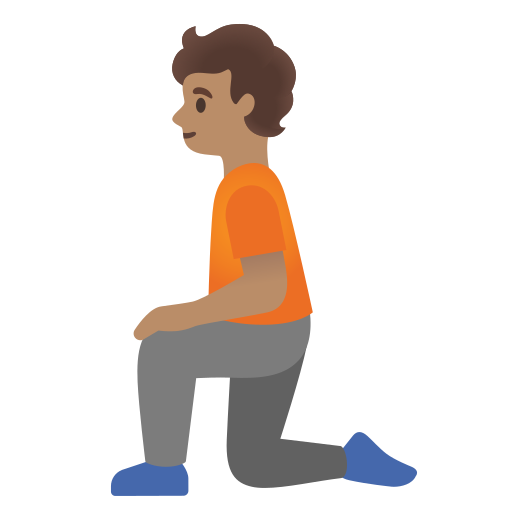
Emoji: 🧎🏽